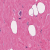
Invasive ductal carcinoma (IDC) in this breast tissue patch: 0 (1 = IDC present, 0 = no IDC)